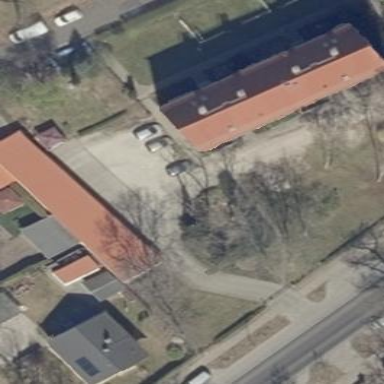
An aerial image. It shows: Group of garages.